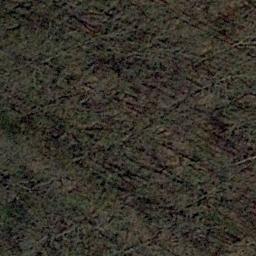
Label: forest